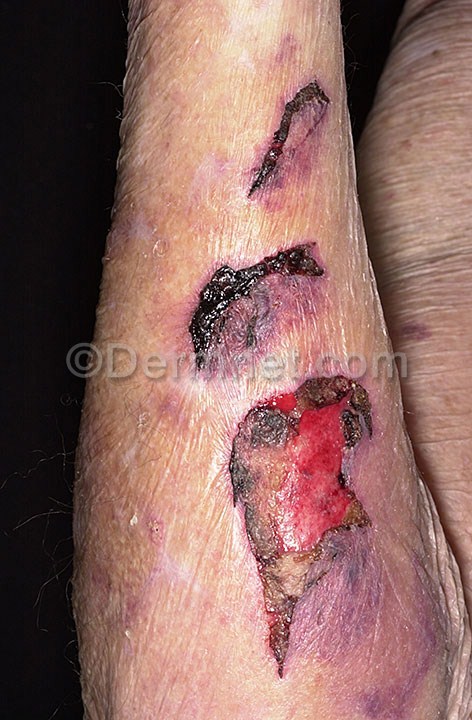
Disease: Light Diseases and Disorders of Pigmentation